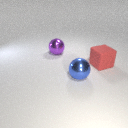
large blue metal sphere to the right of large purple metal sphere